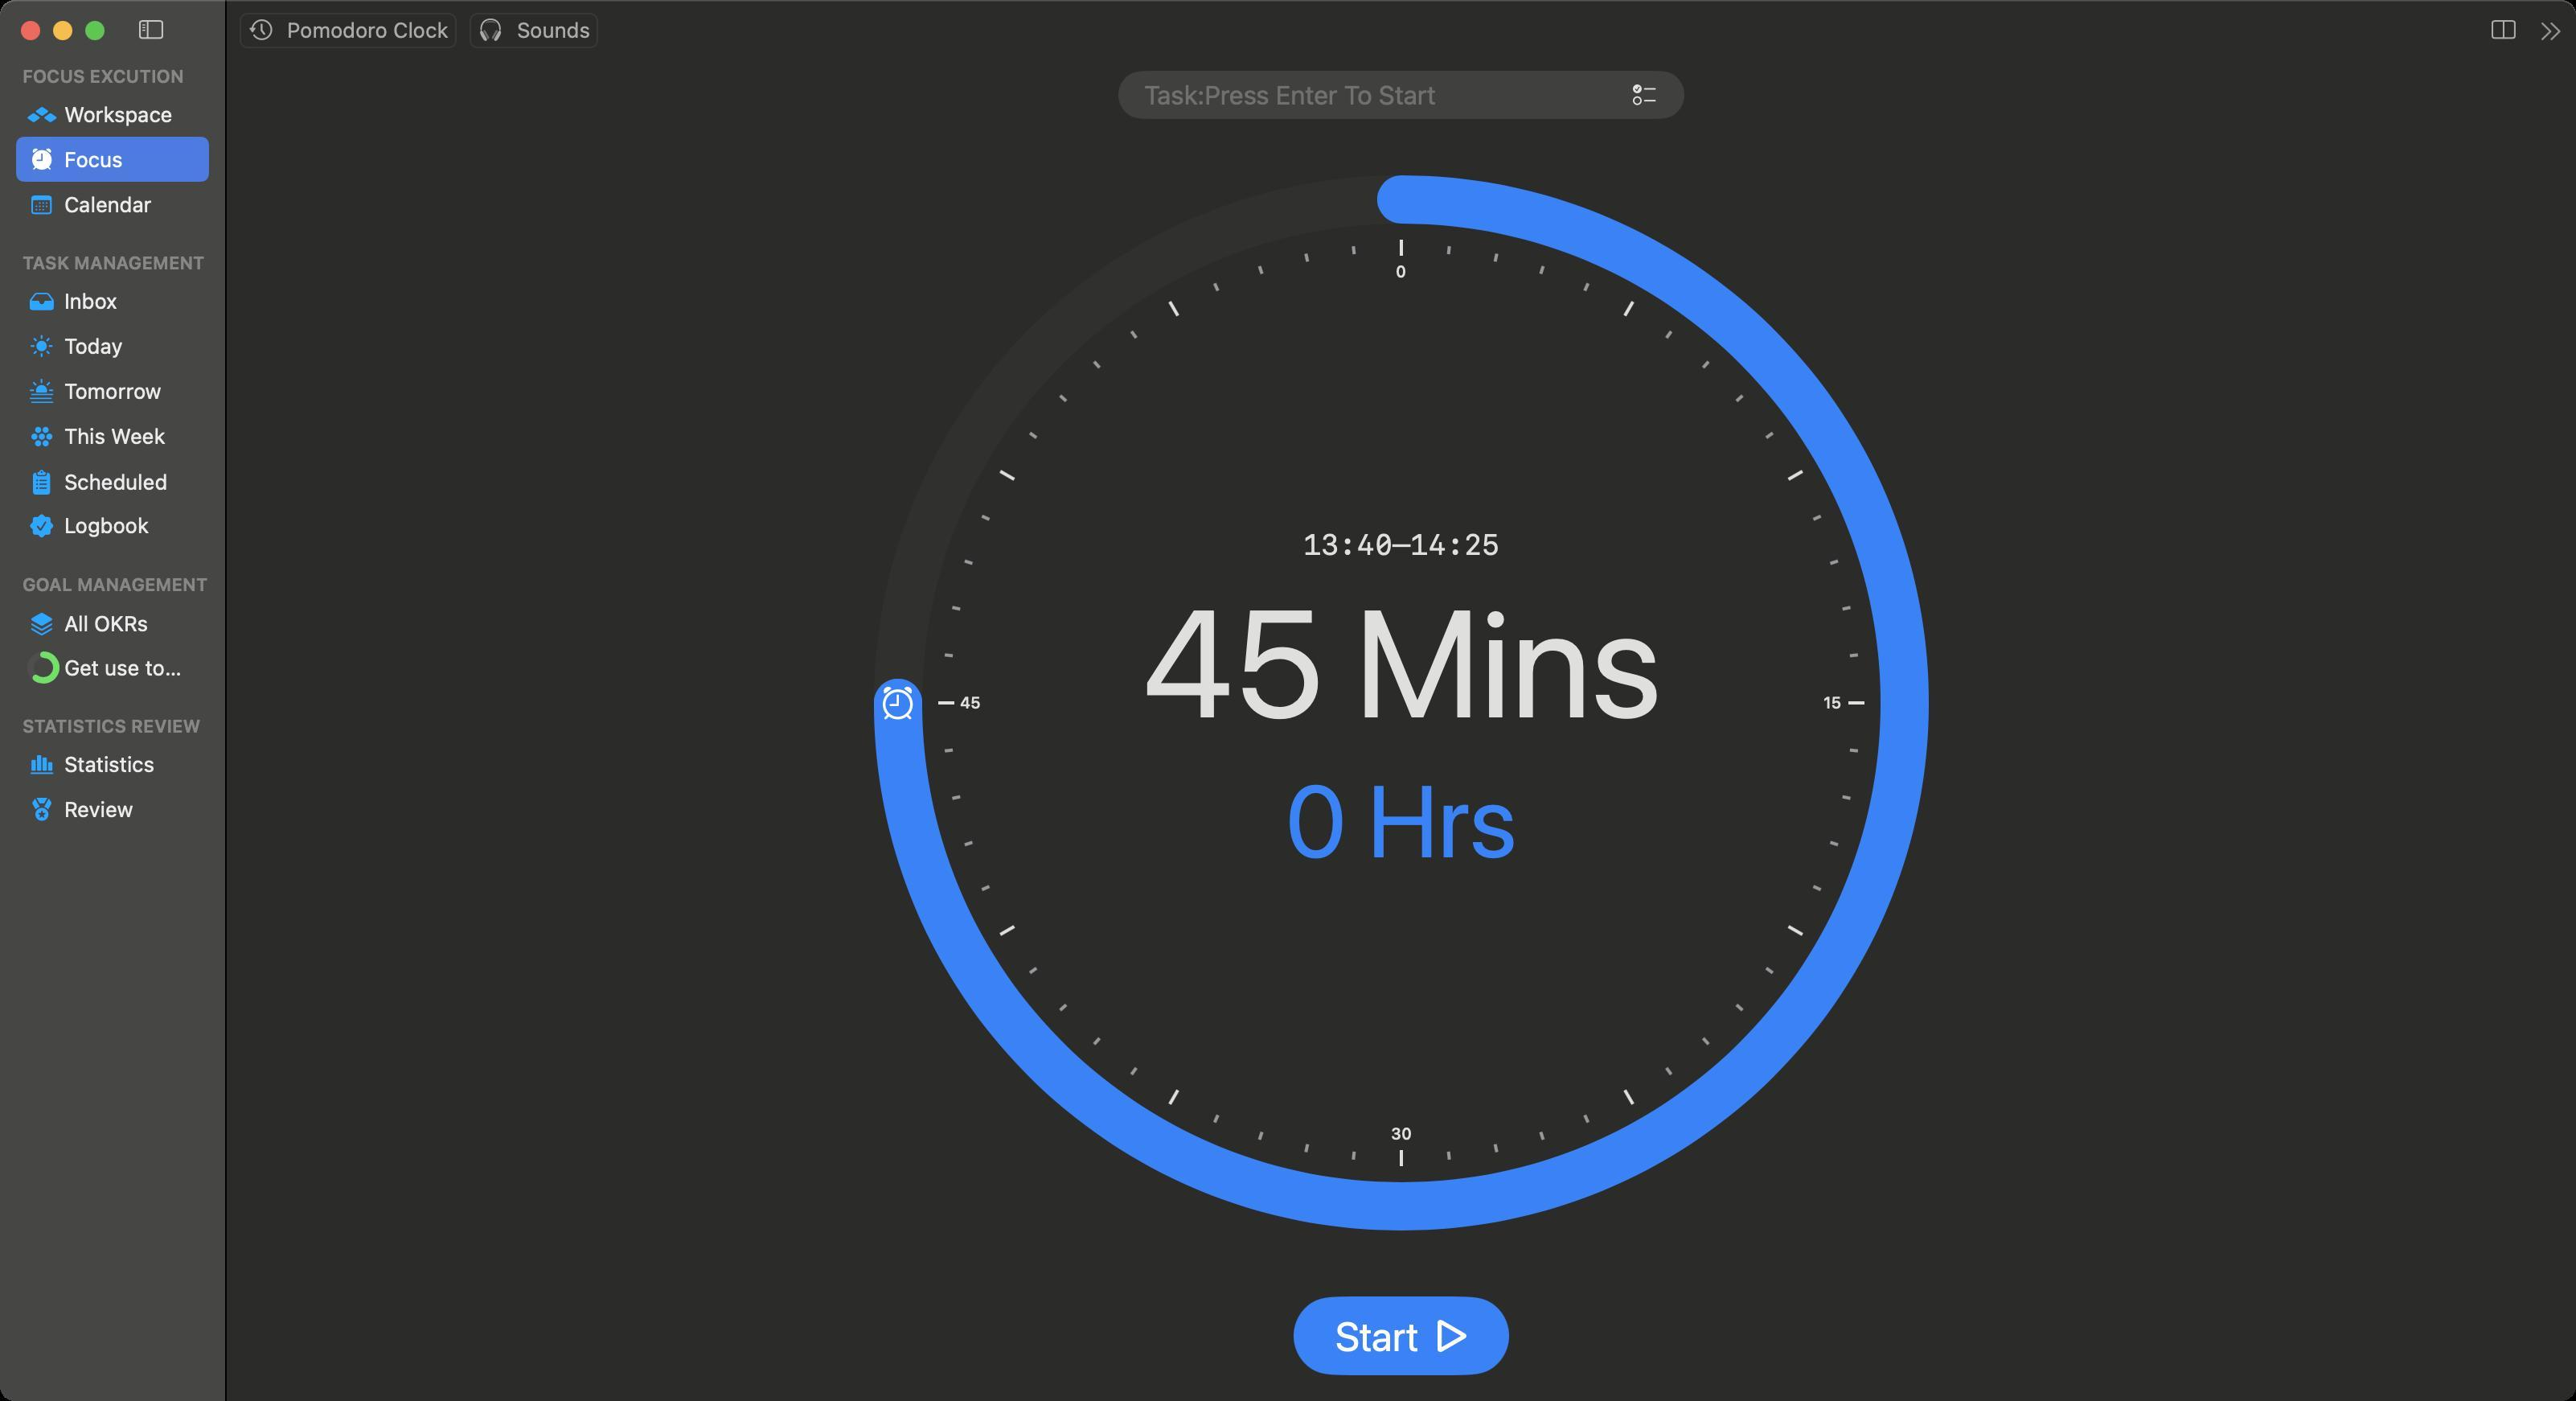
Accessibility tree:
{"name": "OrderOkr", "role": "AXWindow", "description": null, "role_description": "standard window", "value": null, "position": "10.00;122.00", "size": "1602;871", "children": [{"name": null, "role": "AXGroup", "description": null, "role_description": "group", "value": null, "position": "0.00;0.00", "size": "1602;871", "children": [{"name": null, "role": "AXSplitGroup", "description": null, "role_description": "split group", "value": null, "position": "0.00;0.00", "size": "1602;871", "children": [{"name": null, "role": "AXGroup", "description": null, "role_description": "group", "value": null, "position": "0.00;0.00", "size": "140;871", "children": [{"name": null, "role": "AXScrollArea", "description": null, "role_description": "scroll area", "value": null, "position": "0.00;38.00", "size": "140;833", "children": [{"name": null, "role": "AXOutline", "description": "Sidebar", "role_description": "outline", "value": null, "position": "0.00;38.00", "size": "140;833", "children": [{"name": null, "role": "AXRow", "description": null, "role_description": "outline row", "value": null, "position": "0.00;38.00", "size": "140;19", "children": [{"name": null, "role": "AXCell", "description": null, "role_description": "cell", "value": null, "position": "10.00;38.00", "size": "120;19", "children": [{"name": null, "role": "AXGroup", "description": null, "role_description": "group", "value": null, "position": "14.00;38.00", "size": "124;19", "children": [{"name": null, "role": "AXHeading", "description": "FOCUS EXCUTION", "role_description": "heading", "value": null, "position": "14.00;40.50", "size": "100;14", "children": []}]}]}]}, {"name": null, "role": "AXRow", "description": null, "role_description": "outline row", "value": null, "position": "0.00;57.00", "size": "140;28", "children": [{"name": null, "role": "AXCell", "description": null, "role_description": "cell", "value": null, "position": "10.00;57.00", "size": "120;28", "children": [{"name": null, "role": "AXButton", "description": "Workspace", "role_description": "button", "value": null, "position": "17.00;63.00", "size": "90;16", "children": []}]}]}, {"name": null, "role": "AXRow", "description": null, "role_description": "outline row", "value": null, "position": "0.00;85.00", "size": "140;28", "children": [{"name": null, "role": "AXCell", "description": null, "role_description": "cell", "value": null, "position": "10.00;85.00", "size": "120;28", "children": [{"name": null, "role": "AXButton", "description": "Focus", "role_description": "button", "value": null, "position": "20.00;91.04", "size": "56;16", "children": []}]}]}, {"name": null, "role": "AXRow", "description": null, "role_description": "outline row", "value": null, "position": "0.00;113.00", "size": "140;28", "children": [{"name": null, "role": "AXCell", "description": null, "role_description": "cell", "value": null, "position": "10.00;113.00", "size": "120;28", "children": [{"name": null, "role": "AXButton", "description": "Calendar", "role_description": "button", "value": null, "position": "19.50;119.00", "size": "75;16", "children": []}]}]}, {"name": null, "role": "AXRow", "description": null, "role_description": "outline row", "value": null, "position": "0.00;154.00", "size": "140;19", "children": [{"name": null, "role": "AXCell", "description": null, "role_description": "cell", "value": null, "position": "10.00;154.00", "size": "120;19", "children": [{"name": null, "role": "AXGroup", "description": null, "role_description": "group", "value": null, "position": "14.00;154.00", "size": "124;19", "children": [{"name": null, "role": "AXHeading", "description": "TASK MANAGEMENT", "role_description": "heading", "value": null, "position": "14.00;156.50", "size": "114;14", "children": []}]}]}]}, {"name": null, "role": "AXRow", "description": null, "role_description": "outline row", "value": null, "position": "0.00;173.00", "size": "140;28", "children": [{"name": null, "role": "AXCell", "description": null, "role_description": "cell", "value": null, "position": "10.00;173.00", "size": "120;28", "children": [{"name": null, "role": "AXButton", "description": "Inbox", "role_description": "button", "value": null, "position": "18.50;179.00", "size": "54;16", "children": []}]}]}, {"name": null, "role": "AXRow", "description": null, "role_description": "outline row", "value": null, "position": "0.00;201.00", "size": "140;28", "children": [{"name": null, "role": "AXCell", "description": null, "role_description": "cell", "value": null, "position": "10.00;201.00", "size": "120;28", "children": [{"name": null, "role": "AXButton", "description": "Today", "role_description": "button", "value": null, "position": "19.00;206.79", "size": "58;16", "children": []}]}]}, {"name": null, "role": "AXRow", "description": null, "role_description": "outline row", "value": null, "position": "0.00;229.00", "size": "140;28", "children": [{"name": null, "role": "AXCell", "description": null, "role_description": "cell", "value": null, "position": "10.00;229.00", "size": "120;28", "children": [{"name": null, "role": "AXButton", "description": "Tomorrow", "role_description": "button", "value": null, "position": "18.50;234.83", "size": "82;16", "children": []}]}]}, {"name": null, "role": "AXRow", "description": null, "role_description": "outline row", "value": null, "position": "0.00;257.00", "size": "140;28", "children": [{"name": null, "role": "AXCell", "description": null, "role_description": "cell", "value": null, "position": "10.00;257.00", "size": "120;28", "children": [{"name": null, "role": "AXButton", "description": "This Week", "role_description": "button", "value": null, "position": "19.50;263.00", "size": "84;16", "children": []}]}]}, {"name": null, "role": "AXRow", "description": null, "role_description": "outline row", "value": null, "position": "0.00;285.00", "size": "140;28", "children": [{"name": null, "role": "AXCell", "description": null, "role_description": "cell", "value": null, "position": "10.00;285.00", "size": "120;28", "children": [{"name": null, "role": "AXButton", "description": "Scheduled", "role_description": "button", "value": null, "position": "20.50;291.00", "size": "84;16", "children": []}]}]}, {"name": null, "role": "AXRow", "description": null, "role_description": "outline row", "value": null, "position": "0.00;313.00", "size": "140;28", "children": [{"name": null, "role": "AXCell", "description": null, "role_description": "cell", "value": null, "position": "10.00;313.00", "size": "120;28", "children": [{"name": null, "role": "AXButton", "description": "Logbook", "role_description": "button", "value": null, "position": "18.50;318.58", "size": "74;16", "children": []}]}]}, {"name": null, "role": "AXRow", "description": null, "role_description": "outline row", "value": null, "position": "0.00;354.00", "size": "140;19", "children": [{"name": null, "role": "AXCell", "description": null, "role_description": "cell", "value": null, "position": "10.00;354.00", "size": "120;19", "children": [{"name": null, "role": "AXGroup", "description": null, "role_description": "group", "value": null, "position": "14.00;354.00", "size": "124;19", "children": [{"name": null, "role": "AXHeading", "description": "GOAL MANAGEMENT", "role_description": "heading", "value": null, "position": "14.00;356.50", "size": "116;14", "children": []}]}]}]}, {"name": null, "role": "AXRow", "description": null, "role_description": "outline row", "value": null, "position": "0.00;373.00", "size": "140;28", "children": [{"name": null, "role": "AXCell", "description": null, "role_description": "cell", "value": null, "position": "10.00;373.00", "size": "120;28", "children": [{"name": null, "role": "AXButton", "description": "All OKRs", "role_description": "button", "value": null, "position": "18.00;379.33", "size": "74;16", "children": []}]}]}, {"name": null, "role": "AXRow", "description": null, "role_description": "outline row", "value": null, "position": "0.00;401.00", "size": "140;28", "children": [{"name": null, "role": "AXCell", "description": null, "role_description": "cell", "value": null, "position": "10.00;401.00", "size": "120;28", "children": [{"name": null, "role": "AXButton", "description": "Get use to 【OrderOkr】 Workflow", "role_description": "button", "value": null, "position": "17.00;405.00", "size": "96;20", "children": []}]}]}, {"name": null, "role": "AXRow", "description": null, "role_description": "outline row", "value": null, "position": "0.00;442.00", "size": "140;19", "children": [{"name": null, "role": "AXCell", "description": null, "role_description": "cell", "value": null, "position": "10.00;442.00", "size": "120;19", "children": [{"name": null, "role": "AXGroup", "description": null, "role_description": "group", "value": null, "position": "14.00;442.00", "size": "124;19", "children": [{"name": null, "role": "AXHeading", "description": "STATISTICS REVIEW", "role_description": "heading", "value": null, "position": "14.00;444.50", "size": "111;14", "children": []}]}]}]}, {"name": null, "role": "AXRow", "description": null, "role_description": "outline row", "value": null, "position": "0.00;461.00", "size": "140;28", "children": [{"name": null, "role": "AXCell", "description": null, "role_description": "cell", "value": null, "position": "10.00;461.00", "size": "120;28", "children": [{"name": null, "role": "AXButton", "description": "Statistics", "role_description": "button", "value": null, "position": "19.00;467.00", "size": "78;16", "children": []}]}]}, {"name": null, "role": "AXRow", "description": null, "role_description": "outline row", "value": null, "position": "0.00;489.00", "size": "140;28", "children": [{"name": null, "role": "AXCell", "description": null, "role_description": "cell", "value": null, "position": "10.00;489.00", "size": "120;28", "children": [{"name": null, "role": "AXButton", "description": "Review", "role_description": "button", "value": null, "position": "20.00;494.83", "size": "63;16", "children": []}]}]}, {"name": null, "role": "AXColumn", "description": null, "role_description": "column", "value": null, "position": "10.00;38.00", "size": "120;833", "children": []}]}]}]}, {"name": null, "role": "AXSplitter", "description": null, "role_description": "splitter", "value": 140.0, "position": "140.00;38.00", "size": "1;833", "children": []}, {"name": null, "role": "AXGroup", "description": null, "role_description": "group", "value": null, "position": "141.00;0.00", "size": "1461;871", "children": [{"name": null, "role": "AXButton", "description": null, "role_description": "button", "value": null, "position": "695.50;44.00", "size": "352;30", "children": []}, {"name": null, "role": "AXStaticText", "description": null, "role_description": "text", "value": "0", "position": "868.00;162.50", "size": "7;13", "children": []}, {"name": null, "role": "AXStaticText", "description": null, "role_description": "text", "value": "13:40–14:25", "position": "810.25;328.00", "size": "122;21", "children": []}, {"name": null, "role": "AXImage", "description": "Alarm", "role_description": "image", "value": null, "position": "549.00;427.00", "size": "19;20", "children": []}, {"name": null, "role": "AXStaticText", "description": null, "role_description": "text", "value": "45", "position": "597.00;430.50", "size": "14;13", "children": []}, {"name": null, "role": "AXStaticText", "description": null, "role_description": "text", "value": "45 Mins", "position": "709.75;355.00", "size": "324;111", "children": []}, {"name": null, "role": "AXStaticText", "description": null, "role_description": "text", "value": "15", "position": "1134.00;430.50", "size": "12;13", "children": []}, {"name": null, "role": "AXStaticText", "description": null, "role_description": "text", "value": "0 Hrs", "position": "799.50;472.00", "size": "144;74", "children": []}, {"name": null, "role": "AXStaticText", "description": null, "role_description": "text", "value": "30", "position": "865.00;698.50", "size": "14;13", "children": []}, {"name": null, "role": "AXButton", "description": "Start", "role_description": "button", "value": null, "position": "804.50;806.00", "size": "134;49", "children": []}]}]}]}, {"name": null, "role": "AXGroup", "description": null, "role_description": "group", "value": null, "position": "0.00;0.00", "size": "1602;38", "children": []}, {"name": null, "role": "AXToolbar", "description": null, "role_description": "toolbar", "value": null, "position": "0.00;0.00", "size": "1602;38", "children": [{"name": null, "role": "AXButton", "description": "Hide Sidebar", "role_description": "button", "value": null, "position": "76.00;0.00", "size": "36;38", "children": [{"name": null, "role": "AXButton", "description": "Hide Sidebar", "role_description": "button", "value": null, "position": "85.00;8.00", "size": "18;16", "children": []}]}, {"name": null, "role": "AXButton", "description": "Pomodoro Clock", "role_description": "button", "value": null, "position": "145.00;0.00", "size": "143;38", "children": [{"name": null, "role": "AXButton", "description": "Pomodoro Clock", "role_description": "button", "value": null, "position": "154.00;9.00", "size": "125;16", "children": []}]}, {"name": null, "role": "AXButton", "description": "Sounds", "role_description": "button", "value": null, "position": "288.00;0.00", "size": "88;38", "children": [{"name": null, "role": "AXButton", "description": "Sounds", "role_description": "button", "value": null, "position": "297.00;9.00", "size": "70;16", "children": []}]}, {"name": null, "role": "AXButton", "description": "rectangle.split.2x1", "role_description": "button", "value": null, "position": "1539.00;0.00", "size": "36;38", "children": [{"name": null, "role": "AXButton", "description": "rectangle.split.2x1", "role_description": "button", "value": null, "position": "1548.00;9.00", "size": "18;14", "children": []}]}, {"name": null, "role": "AXPopUpButton", "description": "more toolbar items", "role_description": "pop up button", "value": null, "position": "1571.00;12.00", "size": "26;14", "children": []}]}, {"name": null, "role": "AXButton", "description": null, "role_description": "close button", "value": null, "position": "12.00;11.00", "size": "14;16", "children": []}, {"name": null, "role": "AXButton", "description": null, "role_description": "full screen button", "value": null, "position": "52.00;11.00", "size": "14;16", "children": [{"name": null, "role": "AXGroup", "description": null, "role_description": "group", "value": null, "position": "52.00;11.00", "size": "14;16", "children": [{"name": null, "role": "AXGroup", "description": null, "role_description": "group", "value": null, "position": "52.00;11.00", "size": "14;16", "children": []}]}]}, {"name": null, "role": "AXButton", "description": null, "role_description": "minimize button", "value": null, "position": "32.00;11.00", "size": "14;16", "children": []}]}